Field crop: maize
Growth stage: 1
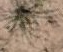
Species: salsola